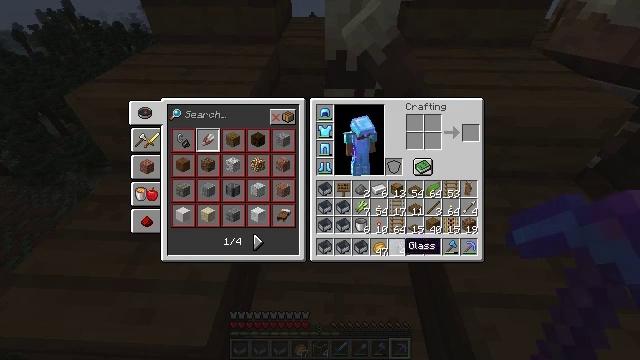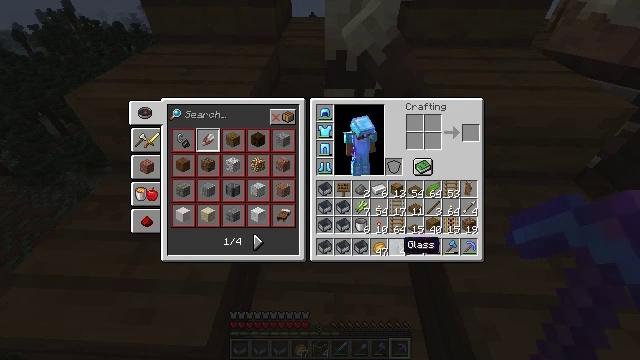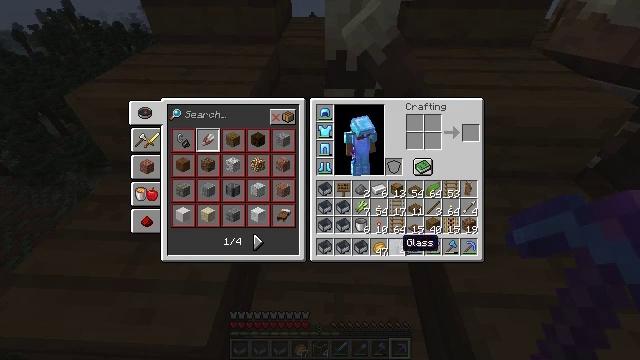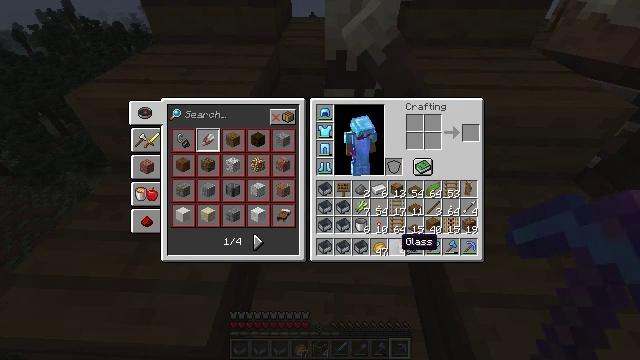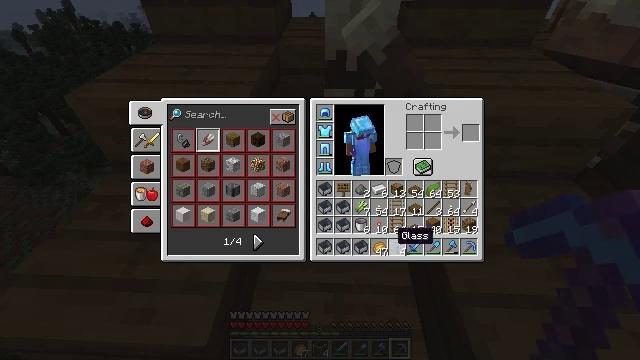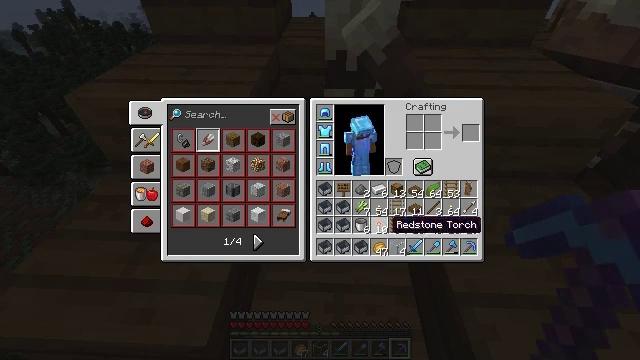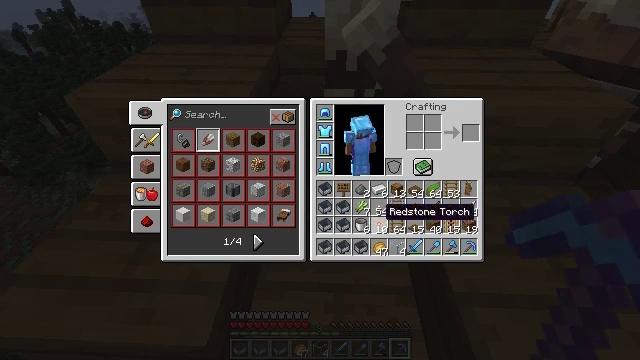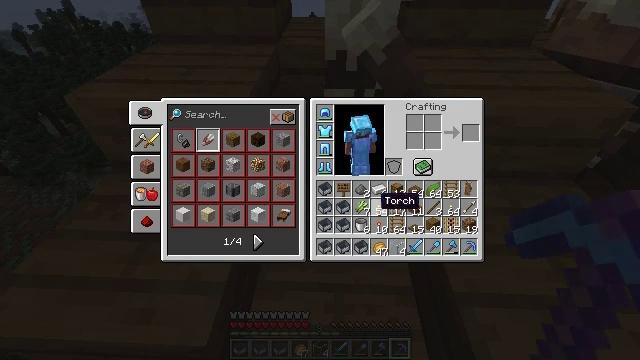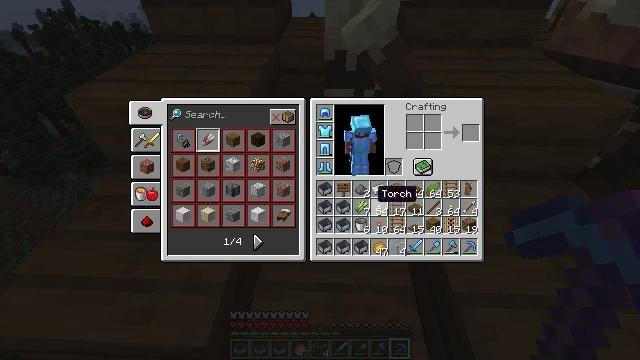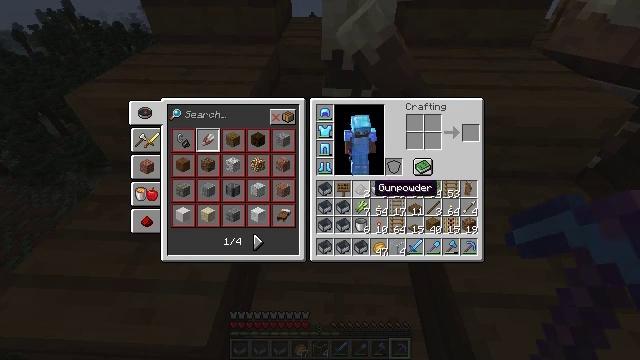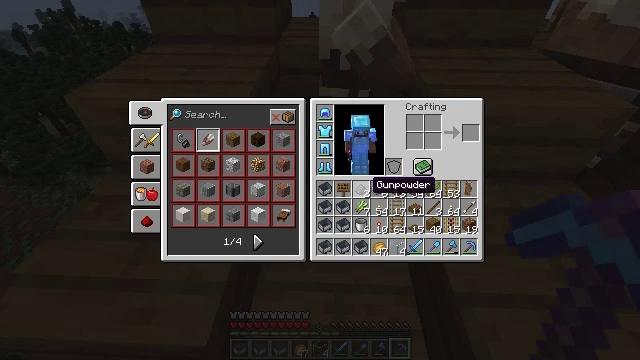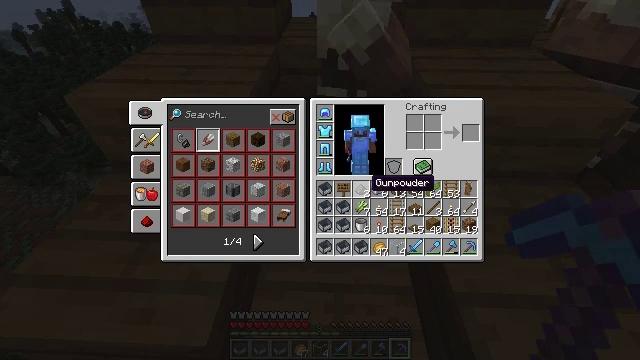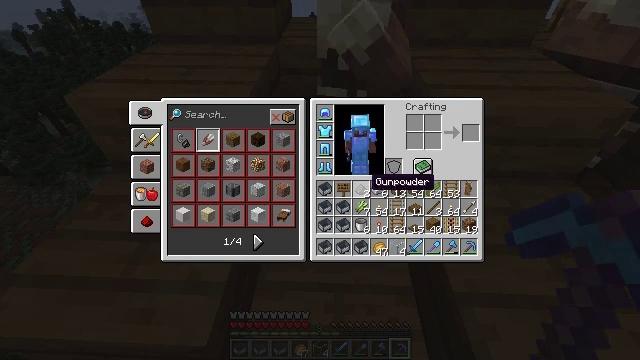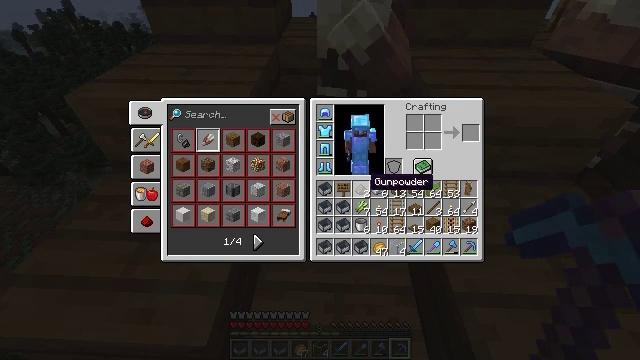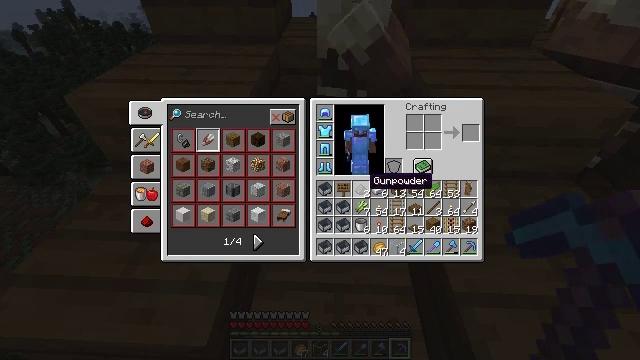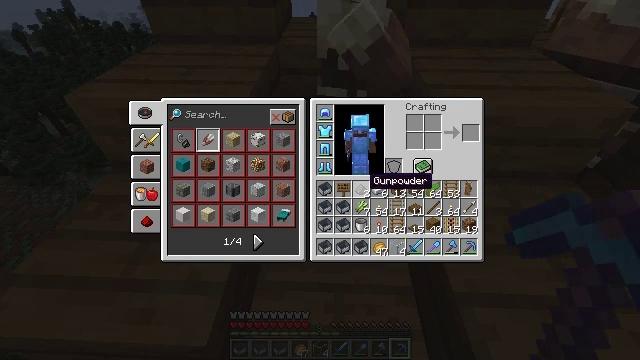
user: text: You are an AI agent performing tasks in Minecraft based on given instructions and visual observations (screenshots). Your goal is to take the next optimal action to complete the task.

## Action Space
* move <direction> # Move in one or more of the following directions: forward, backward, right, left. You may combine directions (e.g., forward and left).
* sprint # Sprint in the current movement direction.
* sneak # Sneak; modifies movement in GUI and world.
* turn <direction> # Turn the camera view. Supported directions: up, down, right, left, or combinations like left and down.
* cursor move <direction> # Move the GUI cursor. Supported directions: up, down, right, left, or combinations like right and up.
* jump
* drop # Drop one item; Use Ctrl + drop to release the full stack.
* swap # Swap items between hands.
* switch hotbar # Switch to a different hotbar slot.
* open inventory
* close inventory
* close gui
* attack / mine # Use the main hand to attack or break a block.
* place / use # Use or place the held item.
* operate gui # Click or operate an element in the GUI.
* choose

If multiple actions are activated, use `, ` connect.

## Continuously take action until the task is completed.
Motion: motion action
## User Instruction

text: Remove a spruce sign from the inventory.
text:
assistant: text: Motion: no_op
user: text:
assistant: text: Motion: no_op
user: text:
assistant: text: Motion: no_op
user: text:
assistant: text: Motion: no_op
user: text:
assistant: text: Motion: cursor move up
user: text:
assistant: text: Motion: cursor move up
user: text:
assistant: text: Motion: cursor move up
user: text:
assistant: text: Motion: no_op
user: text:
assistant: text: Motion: no_op
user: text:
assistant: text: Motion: no_op
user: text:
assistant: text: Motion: no_op
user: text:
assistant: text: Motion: no_op
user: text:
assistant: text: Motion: no_op
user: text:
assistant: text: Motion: no_op
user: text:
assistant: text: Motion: no_op
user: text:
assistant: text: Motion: no_op
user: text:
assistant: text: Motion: no_op
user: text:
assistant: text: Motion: no_op
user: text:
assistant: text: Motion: no_op
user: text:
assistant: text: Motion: no_op
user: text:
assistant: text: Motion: no_op
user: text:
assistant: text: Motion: no_op
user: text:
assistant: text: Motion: no_op
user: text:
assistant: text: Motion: no_op
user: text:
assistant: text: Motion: no_op
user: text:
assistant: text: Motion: no_op
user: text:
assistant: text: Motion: no_op
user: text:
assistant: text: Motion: no_op
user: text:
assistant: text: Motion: no_op
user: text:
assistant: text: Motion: no_op